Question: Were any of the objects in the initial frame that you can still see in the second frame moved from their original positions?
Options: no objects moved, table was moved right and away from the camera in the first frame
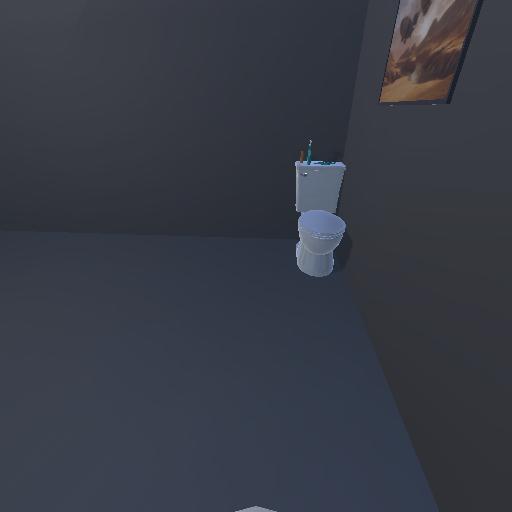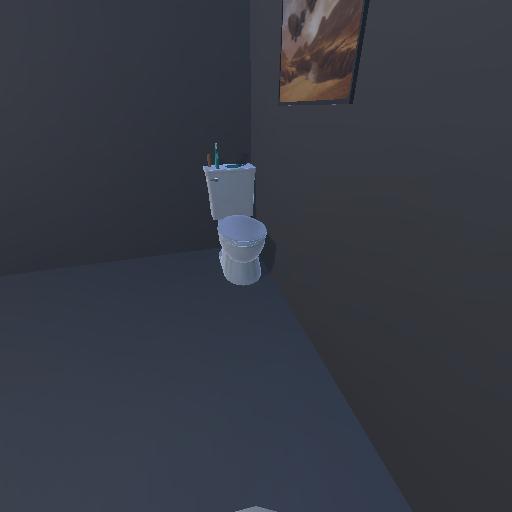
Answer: no objects moved